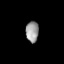
Tissue: lung
Cell type: Epithelial cells
Senescence score: 0.2273
Nuclear area (px): 269
Mean DAPI intensity: 151.305